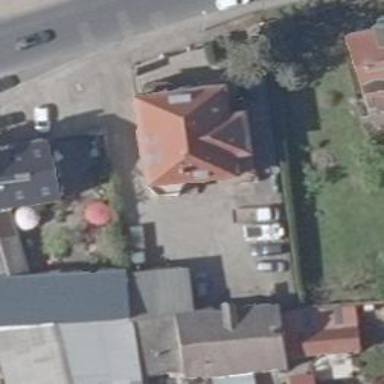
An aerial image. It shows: Place for car repair and car rental.